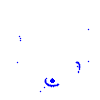
Particle: pion